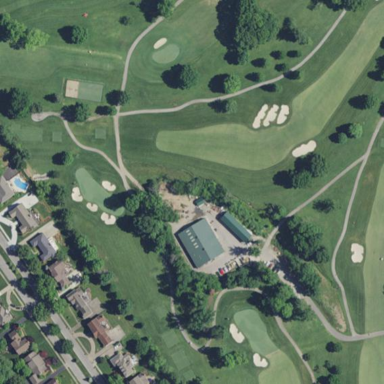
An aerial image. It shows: Grassy area designated as golf fairway.